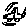
Label: car